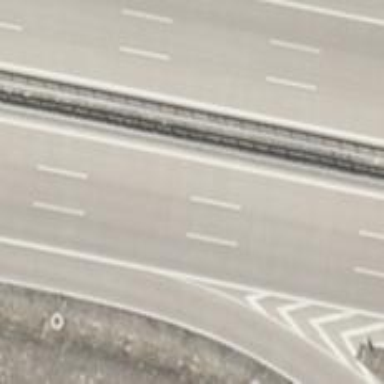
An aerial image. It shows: Concrete motorway.